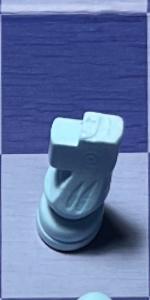
Label: Knight_White